Field crop: maize
Growth stage: 2
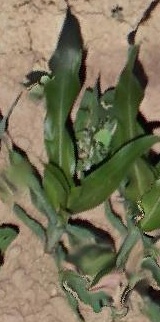
Species: maize